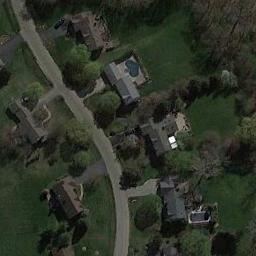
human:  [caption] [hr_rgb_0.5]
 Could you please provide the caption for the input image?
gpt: The medium residential is on the grass next to some trees and road .

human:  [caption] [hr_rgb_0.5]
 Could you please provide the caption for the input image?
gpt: Many buildings of different shapes are in medium residential area .

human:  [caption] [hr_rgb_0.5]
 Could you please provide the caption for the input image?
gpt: The medium residential area has some neatly arranged houses and trees and a road goes through the medium residential area .

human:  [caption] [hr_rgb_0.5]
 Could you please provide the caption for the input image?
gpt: Houses in medium-sized residential areas are built on either side .

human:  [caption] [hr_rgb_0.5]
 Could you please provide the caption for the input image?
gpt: There are some buildings on green lawns on the medium residential area .